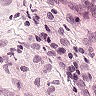
Metastatic tissue present: no